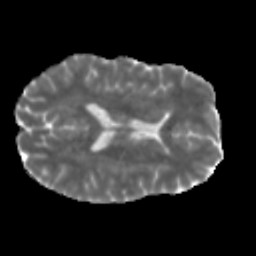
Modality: MD
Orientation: axial
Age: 46
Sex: male
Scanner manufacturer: siemens
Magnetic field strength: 3 T
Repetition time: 5 s
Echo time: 0.092 s